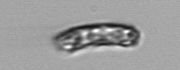
Label: Guinardia_striata